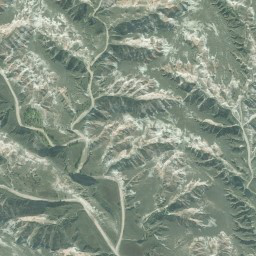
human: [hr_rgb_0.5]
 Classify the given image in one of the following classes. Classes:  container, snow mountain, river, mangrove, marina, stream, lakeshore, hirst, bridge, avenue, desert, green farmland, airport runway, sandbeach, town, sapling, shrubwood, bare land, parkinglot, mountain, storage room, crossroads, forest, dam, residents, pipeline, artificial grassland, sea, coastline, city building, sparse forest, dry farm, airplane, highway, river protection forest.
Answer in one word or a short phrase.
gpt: mountain